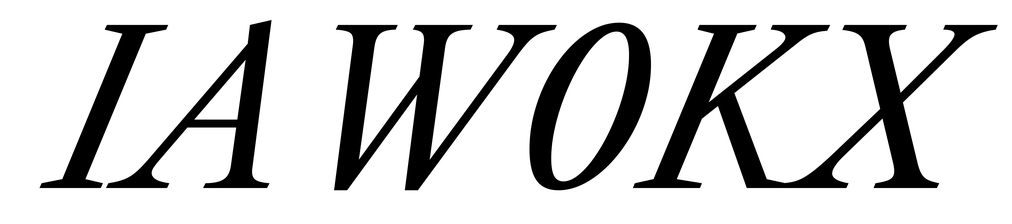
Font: LibreCaslonText-Italic_Italic